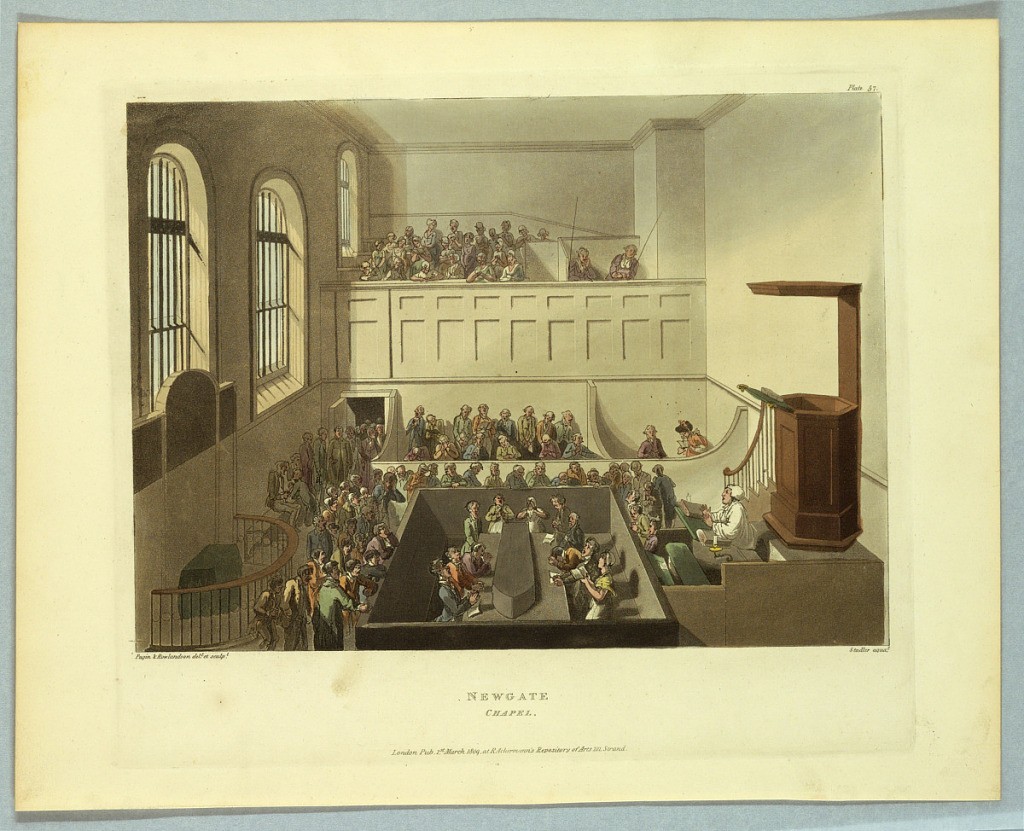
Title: New Gate, Chapel, from "Ackermann's Repository"
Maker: Thomas Rowlandson, British, 1756–1827
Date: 1809
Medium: Aquatint, brush and watercolor on paper
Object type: Print
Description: High narrow room, the balcony and floor filled with men and women in attitudes of repentance. Bars on the windows. Title, artists', and publisher's names below.